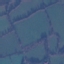
Land use / land cover class: Pasture